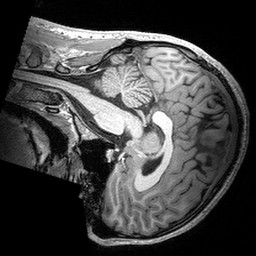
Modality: T1w
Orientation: sagittal
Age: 26
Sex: male
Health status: healthy
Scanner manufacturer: siemens
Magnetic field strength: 3 T
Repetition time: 2.53 s
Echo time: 0.00288 s